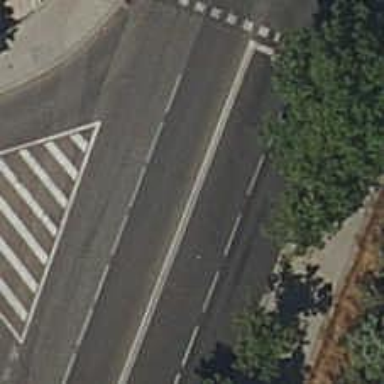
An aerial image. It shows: Public transport stop position.